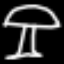
Label: mushroom